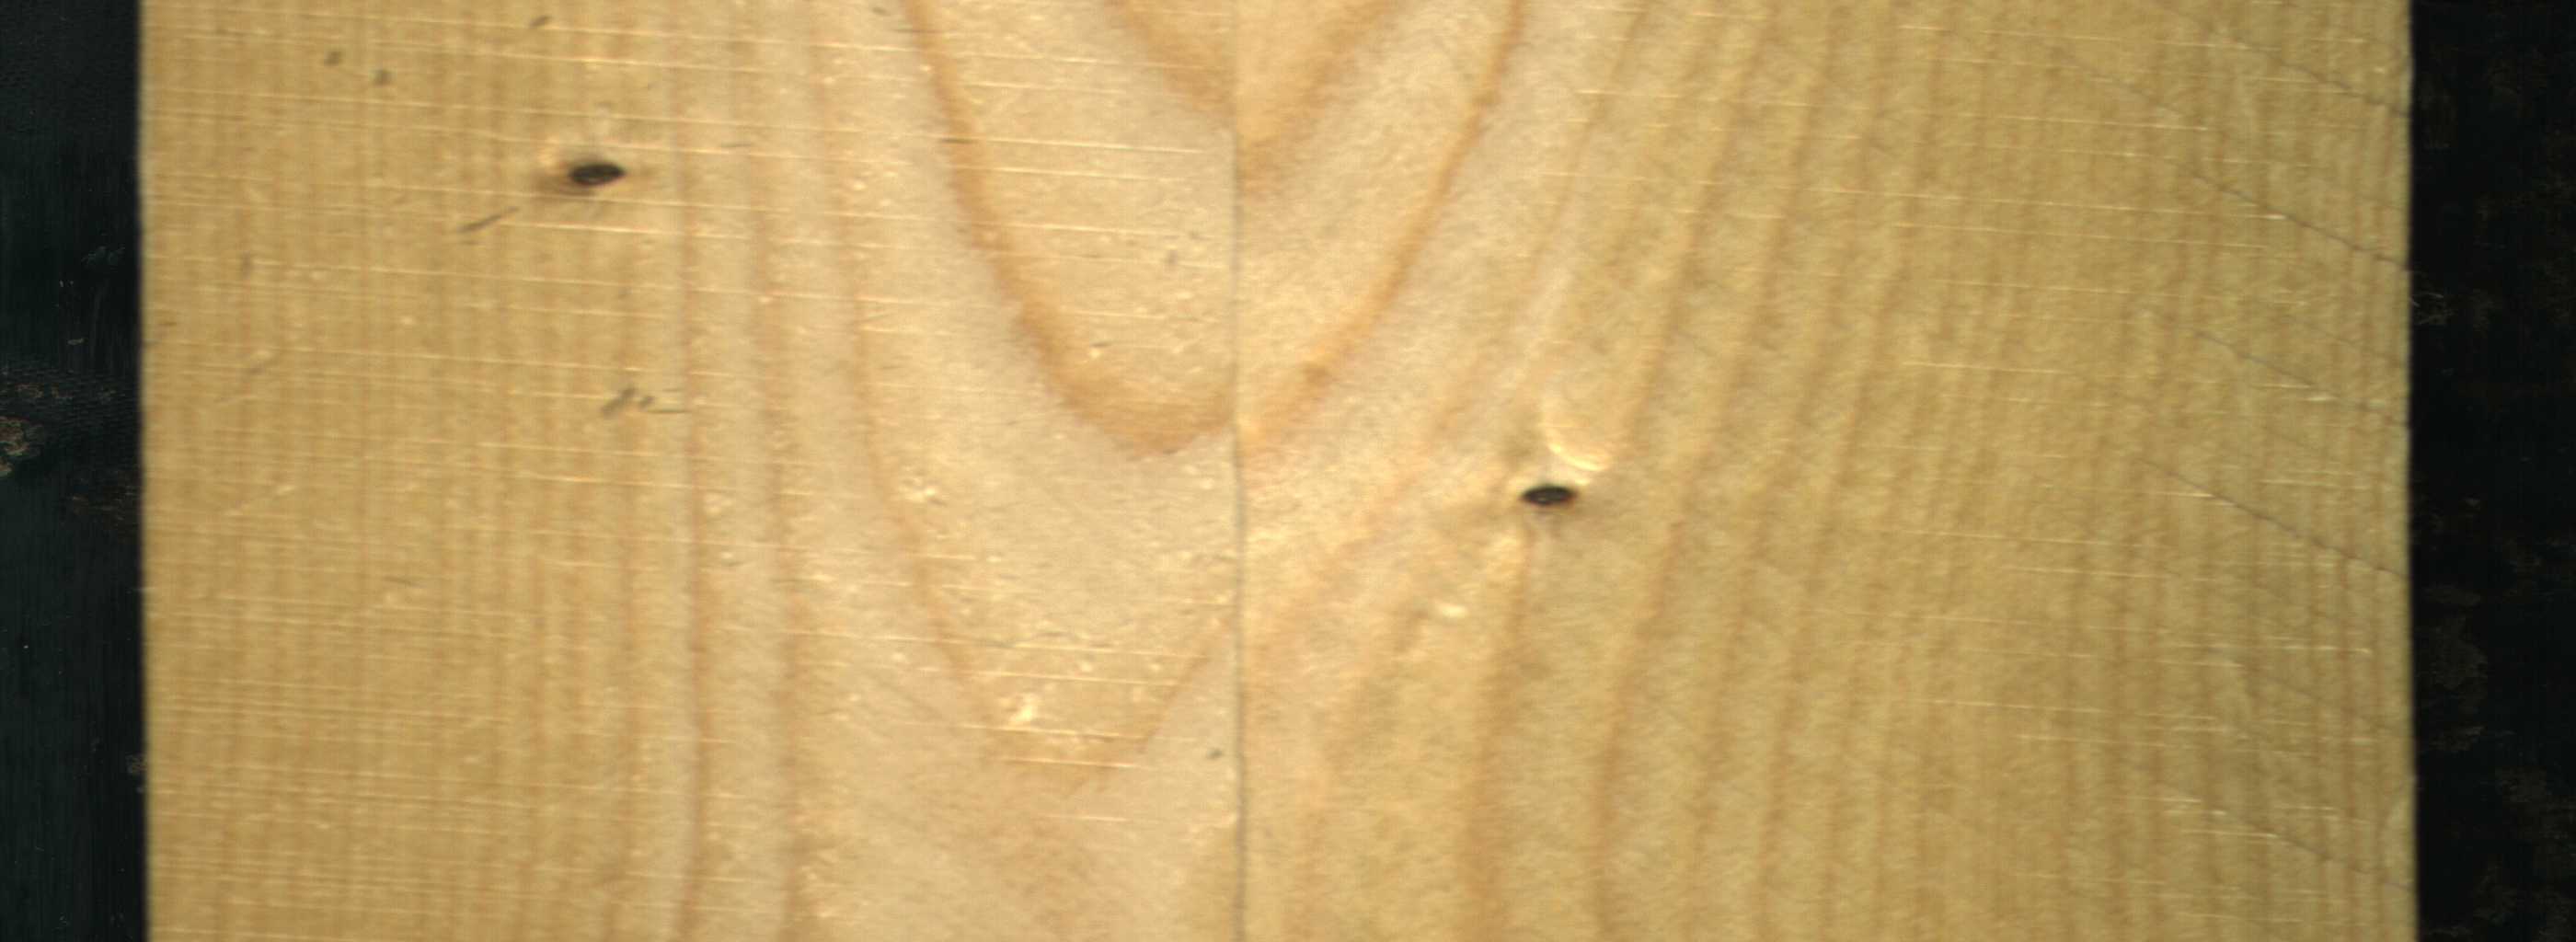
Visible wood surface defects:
Dead_Knot
Dead_Knot